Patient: sex F, age 29
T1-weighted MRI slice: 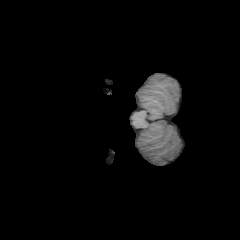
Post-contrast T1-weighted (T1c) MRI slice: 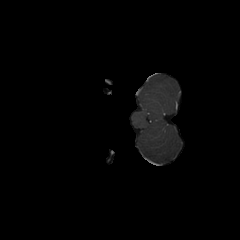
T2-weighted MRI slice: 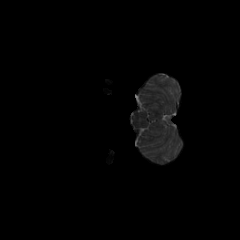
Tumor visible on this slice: no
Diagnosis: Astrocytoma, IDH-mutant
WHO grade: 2